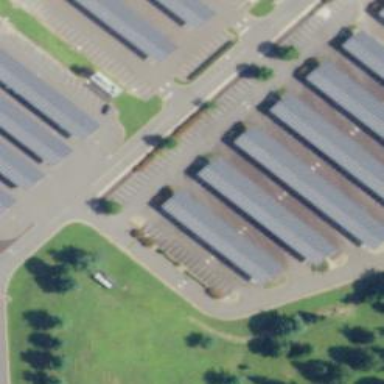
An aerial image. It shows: Solar photovoltaic panel generator on the roof of building.